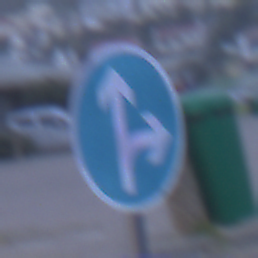
Verkehrszeichen: VorgeschriebeneFahrtrichtungGeradeausOderRechts
Umgebung: Outdoor, Urban
Tageszeit: SunriseSunset
Wetter: Overcast
Licht: Natural
Jahreszeit: NotSpecified
Kontrast: LowContrast